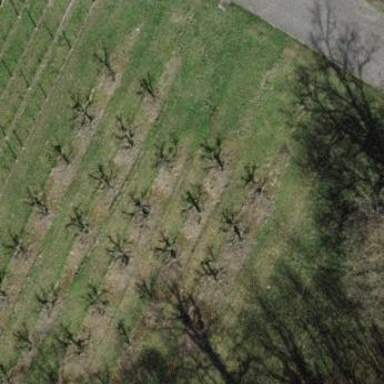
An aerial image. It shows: Orchard.